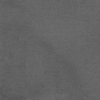
Label: not_dusty